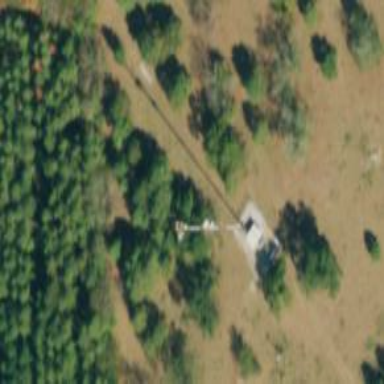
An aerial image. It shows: Mast tower used for communication.